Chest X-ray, AP view. Patient: 67 years old, sex M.
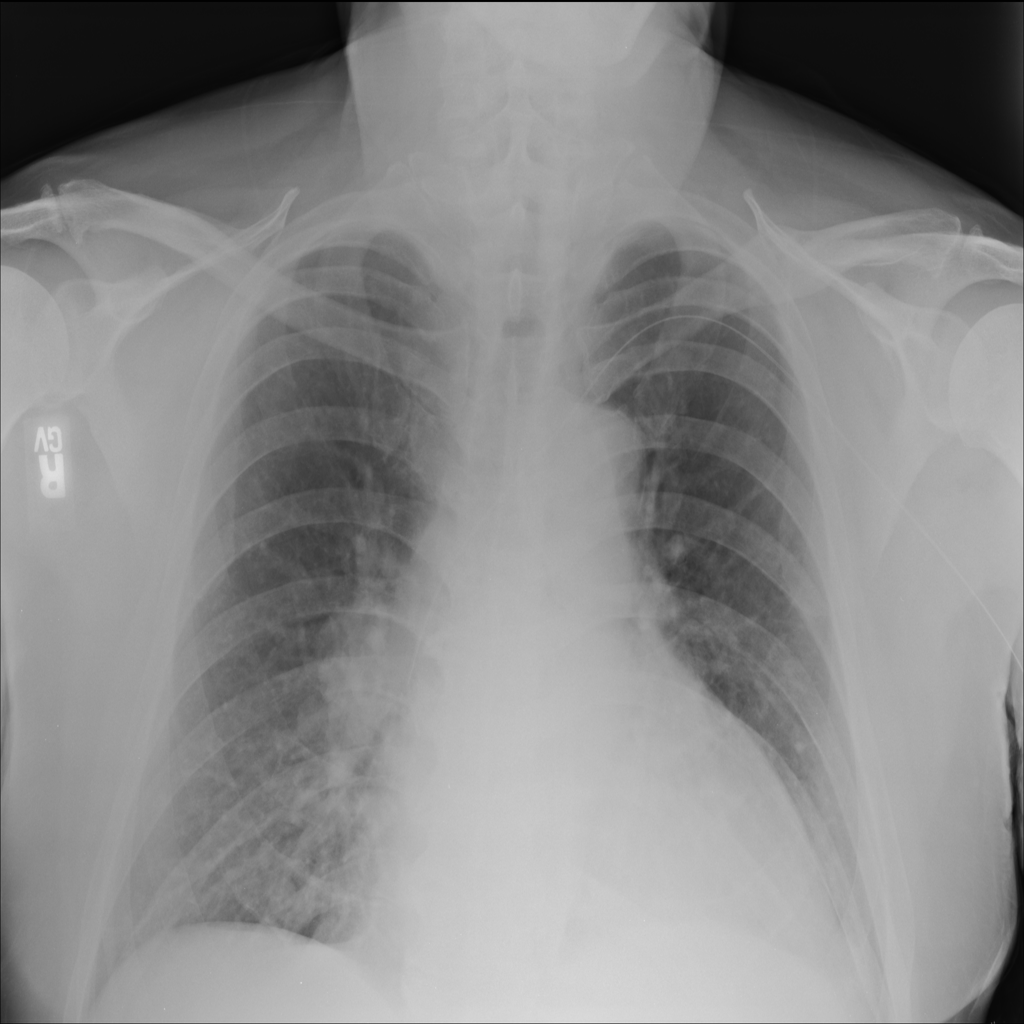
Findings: No Finding